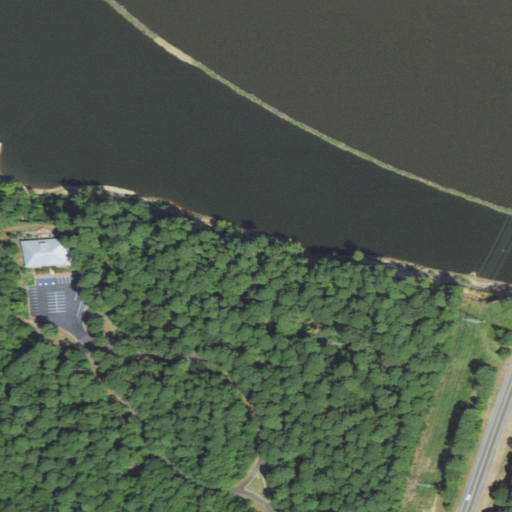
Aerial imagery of cliff(s) in Louisiana named Grand Ecore Bluff containing open water, evergreen forest, low intensity development, grassland, herbaceous wetlands, shrub, open development, and medium intensity development